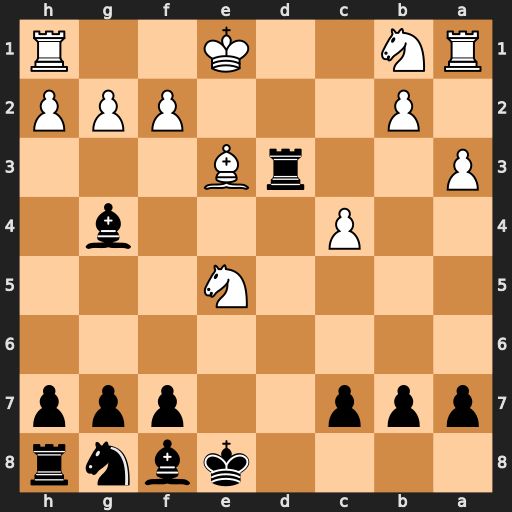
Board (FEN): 4kbnr/ppp2ppp/8/4N3/2P3b1/P2rB3/1P3PPP/RN2K2R
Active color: b
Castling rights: KQk
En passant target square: -
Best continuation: Rd1#